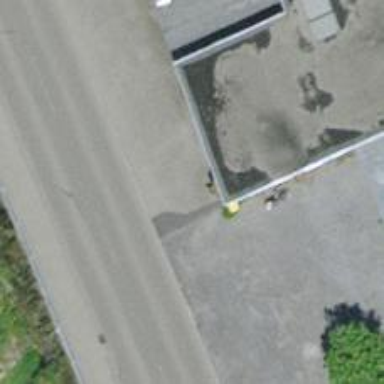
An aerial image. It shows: Post box.